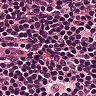
Metastatic tissue present: no